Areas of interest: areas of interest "Swimming Pool"
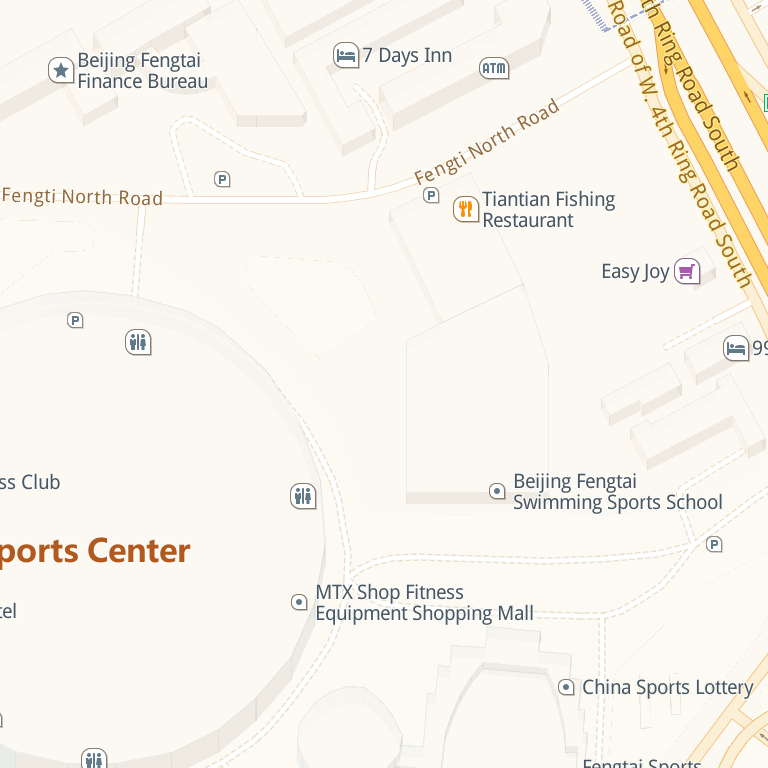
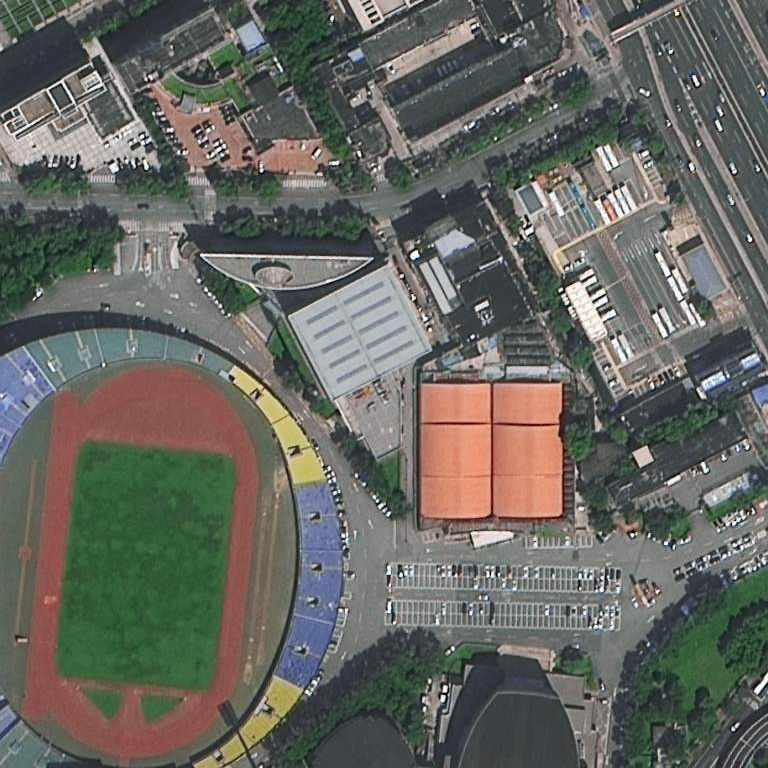